Aerial crown-view tile of a tropical tree (Barro Colorado Island, Panama), acquired 20250818:
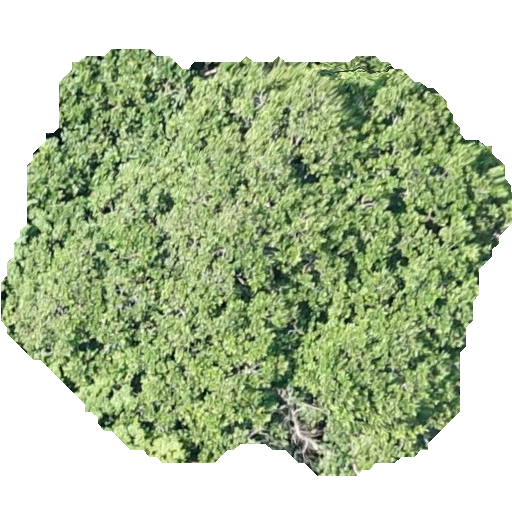
Species: Anacardium excelsum
GBIF accepted scientific name: Anacardium excelsum
Crown area: 240.495 m²